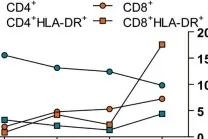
Imaging and (neuro)immunological findings in a young patient with acute mercury intoxication of unknown etiology. (B) Results of lumbar puncture at indicated time points. Left panel: Total numbers of cerebrospinal fluid (CSF)-derived cells (red) and protein (blue) levels are depicted. Dotted lines indicate the mean +- SD of 25 control patients with somatoform disorders. Right panel: CSF-derived cells were stained for flow cytometric analysis using fluorochrome-conjugated monoclonal antibodies. Following acquisition, CD3+CD56- T cells were further subdivided into CD4+ (blue) and CD8+ (red) and analyzed for the expression of the activation marker HLA-DR.
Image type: pathology (immunostaining)